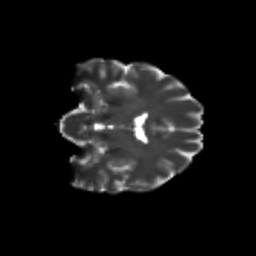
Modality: T2w
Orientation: coronal
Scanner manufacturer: siemens
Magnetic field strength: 3 T
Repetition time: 9.2 s
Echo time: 0.084 s